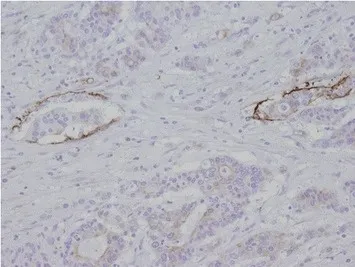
Immunohistochemical study using D2-40, revealing invasion of carcinoma cells into the lymphatic channels of the skin.
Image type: pathology (immunostaining)